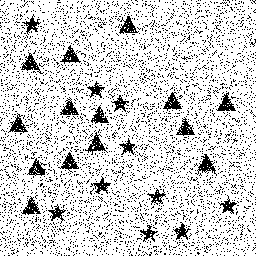
Squares: 0
Triangles: 14
Stars: 10
Total shapes: 24